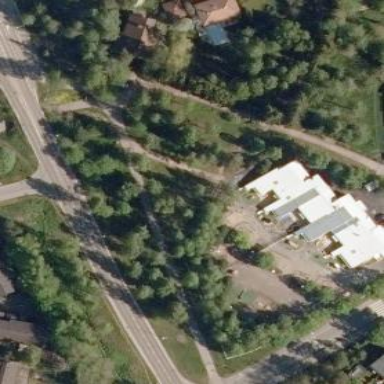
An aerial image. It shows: Kindergarten building.